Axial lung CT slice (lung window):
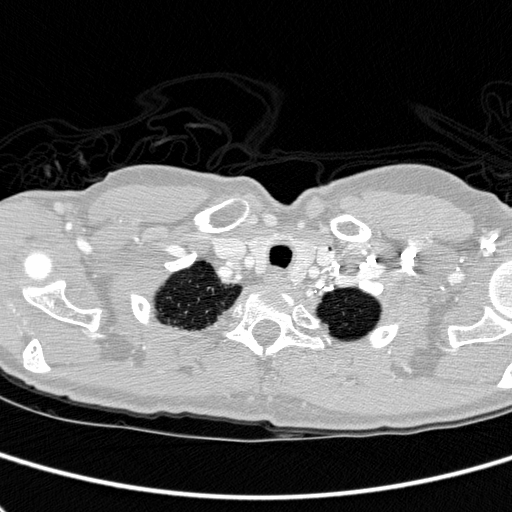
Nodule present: no